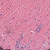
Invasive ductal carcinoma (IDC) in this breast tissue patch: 0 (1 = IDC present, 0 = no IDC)